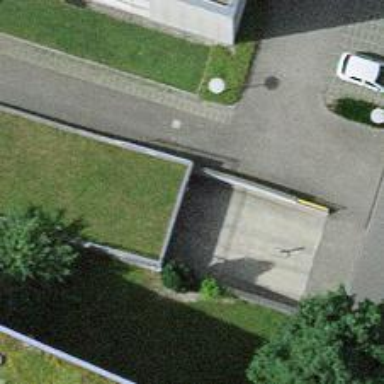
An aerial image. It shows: Parking entrance.